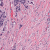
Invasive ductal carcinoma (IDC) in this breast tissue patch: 1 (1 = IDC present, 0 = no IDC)